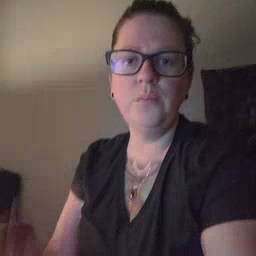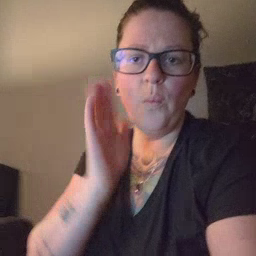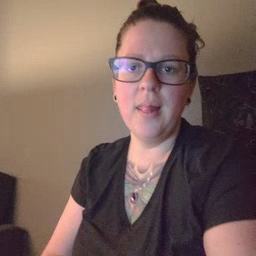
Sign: will